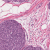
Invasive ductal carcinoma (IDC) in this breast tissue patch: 0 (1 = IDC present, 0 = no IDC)